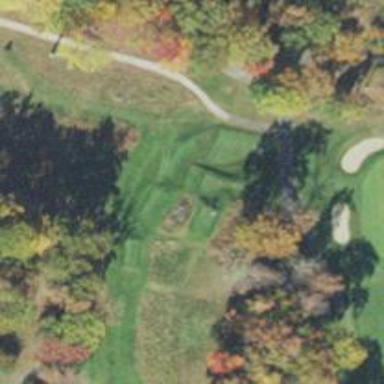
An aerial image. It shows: Golf tee.